高二 · 解析几何
如图, 在 $\triangle A B C$ 中, $A D \perp A B,|\overrightarrow{A D}|=2, \overrightarrow{D C}=3 \overrightarrow{B D}$, 则 $\overrightarrow{A C} \cdot \overrightarrow{A D}$ 的值为 ( )

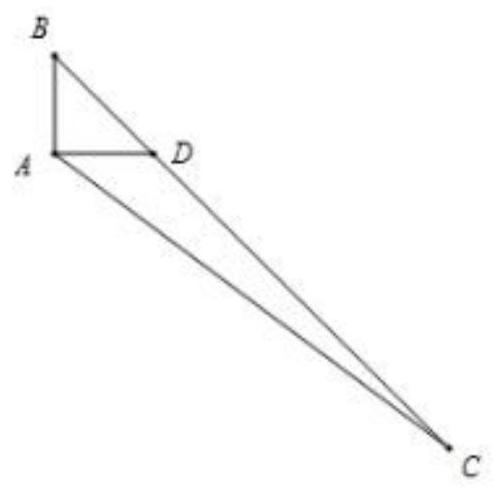
A. 3
B. 8
C. 12
D. 16
答案: D
解析: $\because \overrightarrow{A C}=\overrightarrow{A D}+\overrightarrow{D C}=\overrightarrow{A D}+3 \overrightarrow{B D}=\overrightarrow{A D}+3(\overrightarrow{A D}-\overrightarrow{A B})=4 \overrightarrow{A D}-3 \overrightarrow{A B}$,

$\because A D \perp A B$, 则 $\overrightarrow{A D} \cdot \overrightarrow{A B}=0$,

所以,, 故选 D.